【题型】选择题　【知识点】平面几何　【难度】easy
如图, $AC$、$BD$ 相交于点 $O$, 下列条件中能判断 $CD // AB$ 的是( )

A. $\frac{AO}{DO} = \frac{BO}{CO}$

B. $\frac{AO}{CO} = \frac{AB}{CD}$

C. $\frac{BO}{DO} = \frac{CO}{AO}$

D. $\frac{AO}{AC} = \frac{BO}{BD}$
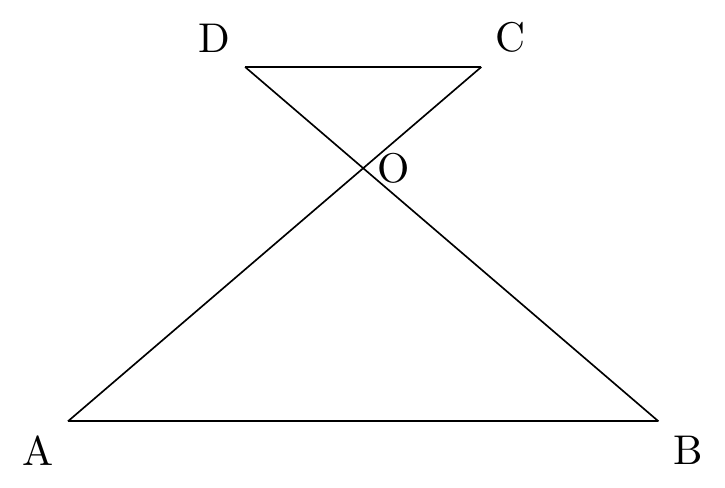
【解答】
解：A. $AO$ 与 $DO$, $BO$ 与 $CO$ 不是对应线段, 不能判定 $CD // AB$, 故错误；

B. $AO$ 与 $CO$, $AB$ 与 $CD$ 不是对应线段, 不能判定 $CD // AB$, 故错误；

C. $\frac{BO}{DO} = \frac{AO}{CO}$ 能判定 $CD // AB$, 故错误；

D. $\frac{AO}{AC} = \frac{BO}{BD}$ 能判定 $CD // AB$, 正确；

故选：D。